Question: The font (myriad pro) seems to be different between Firefox & Webkit browsers (Chrome & Safari). I have not tested on Internet Explorer.

'''
form.standard.small input[type=submit] {
width: 104px;
height: 36px;
margin: 12px 2px 4px;
padding: 5px 27px 5px 45px;
font-size: 14px;
background:url('../images/button-small.png') no-repeat 0px 0px;
}
'''
When I go into the computed style in Firebug, all parameters are the same (line-height, font-size, padding, margin, etc). I tried isolating the @font-face files to a single .ttf file type, but no change.
Anyone know why/how to fix?
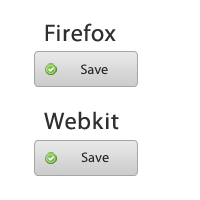
Answer: It's a known issue that firefox adds extra height to buttons, try add this code to the css file:
'''
button::-moz-focus-inner, input[type="button"]::-moz-focus-inner, input[type="submit"]::-moz-focus-inner {
padding: 0 !important;
border: 0 none !important;
}
'''